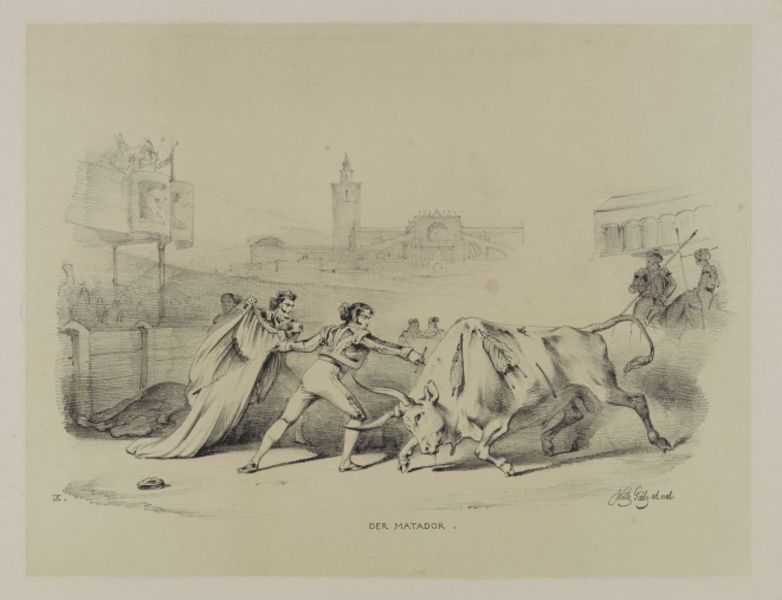
Titel: Der Matador
Künstler: Wilhelm Gail
Standort: Karlsruhe
Institution: Staatliche Kunsthalle Karlsruhe
Schlagwörter: kampf, mann, weiß, menschen, stadt, bewegung, grau, hut, männer, schwarz, skizze, säule, säulen, zeichnung, gebäude, rot, schloss, tier, tuch, zaun, hose, jacke, wand, tod, tot, signatur, häuser, kirche, kostüm, mantel, bühne, pferd, pferde, reiter, turm, hufe, schwanz, balkon, spanien, schrift, bogen, unterhaltung, stab, zuschauer, hosen, graphik, kuh, rind, banner, treppen, lanze, warten, tor, arena, schlachten, burg, druck, druckgraphik, radierung, stich, titel, text, buchstaben, wei0, bleistift, degen, kämpfen, stierkampf, reise, dolch, lanzen, rotes tuch, pike, speer, töten, hörner, bulle, stier, stechen, tradition, legende, rondell, kriche, sevilla, sxchwarz, torero, kultur, stahlstich, tötung, matador, stierkämpfer, toro, torrero, ziechnung, capa, tierquälerei, pikador, 1800, umhanhg, durch, torer, degen arena, arema, der matador, torreo, mantel arena, abschalchten, unfair, figürliche darstellung, areneá